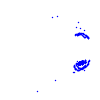
Particle: electron